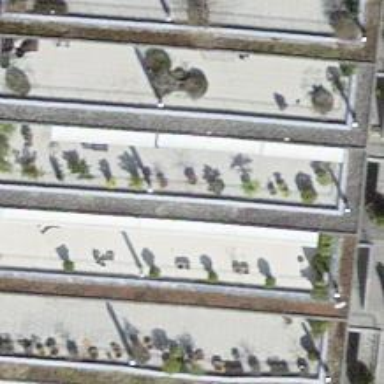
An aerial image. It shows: View of apartment building.